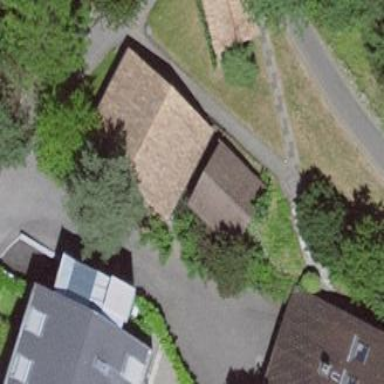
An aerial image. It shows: Barn.